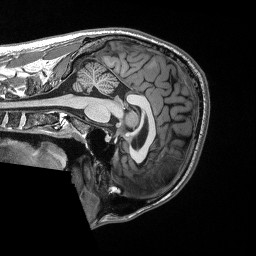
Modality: T1w
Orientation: sagittal
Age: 29
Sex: male